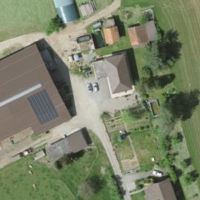
EUNIS habitat code: 52
Species observed at this site:
Cornus sanguinea